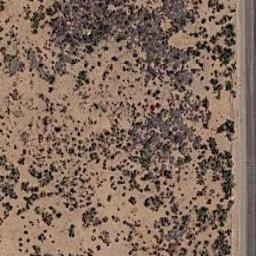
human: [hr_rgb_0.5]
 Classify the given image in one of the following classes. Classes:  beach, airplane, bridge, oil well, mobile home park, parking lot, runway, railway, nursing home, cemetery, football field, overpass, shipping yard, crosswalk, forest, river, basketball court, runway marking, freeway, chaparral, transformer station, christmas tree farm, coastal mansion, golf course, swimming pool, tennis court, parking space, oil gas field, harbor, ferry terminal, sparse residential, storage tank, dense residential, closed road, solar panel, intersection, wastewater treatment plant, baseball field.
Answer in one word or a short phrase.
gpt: chaparral